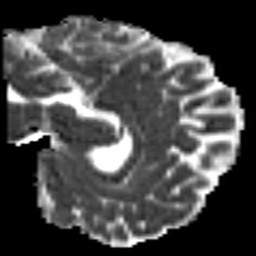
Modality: MD
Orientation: sagittal
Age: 24
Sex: female
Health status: healthy
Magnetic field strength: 3 T
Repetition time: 8.4 s
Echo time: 0.0926 s